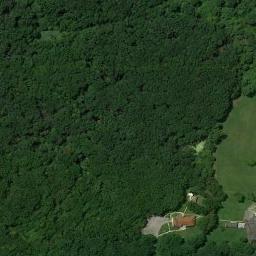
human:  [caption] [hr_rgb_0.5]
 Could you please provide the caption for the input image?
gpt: A large dense mixed dark green and light green forest beside a house with dark orange roof .

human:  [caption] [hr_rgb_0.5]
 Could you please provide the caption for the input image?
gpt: The forest is next to the grass and a house .

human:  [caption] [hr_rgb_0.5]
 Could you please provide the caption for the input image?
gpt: The forest has a lot of dense dark verdigris trees, A lawn and a clearing and a house is also in the forest .

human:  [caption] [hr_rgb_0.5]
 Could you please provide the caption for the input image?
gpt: There are several trees on this land .

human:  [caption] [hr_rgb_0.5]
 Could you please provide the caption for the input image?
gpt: A dense forest with a brown building beside .